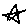
Label: star